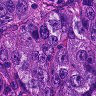
Metastatic tissue present: yes